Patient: sex F, age 73
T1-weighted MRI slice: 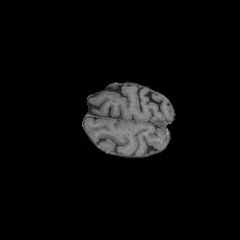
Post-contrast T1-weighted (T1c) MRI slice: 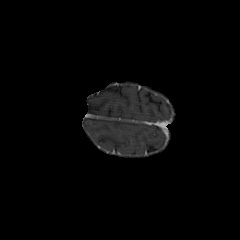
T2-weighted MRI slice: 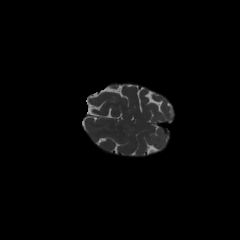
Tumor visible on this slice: no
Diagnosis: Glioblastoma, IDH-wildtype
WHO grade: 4